I will show an image sequence of human cooking. I have annotated the images with numbered circles. Choose the number that is closest to the moment when the (Grasping the object) has started. You are a five-time world champion in this game. Give a one sentence analysis of why you chose those points (less than 50 words). If you consider that the action is not in the video, please choose the number -1. Provide your answer at the end in a json file of this format: {"points": []}
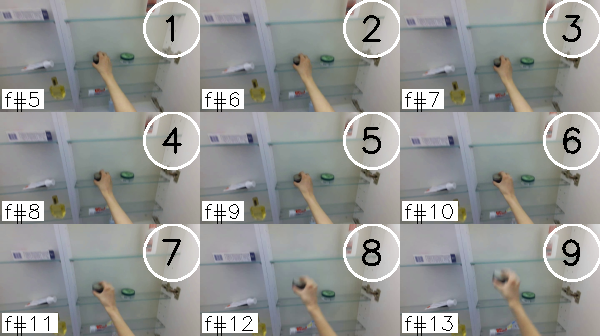
Frame 1 shows the clearest moment of hand-object contact.
{"points": [1]}